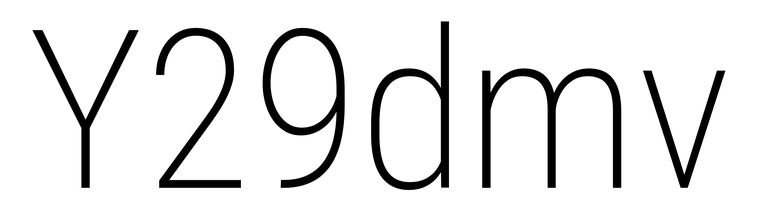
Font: Roboto_Condensed_ExtraLight